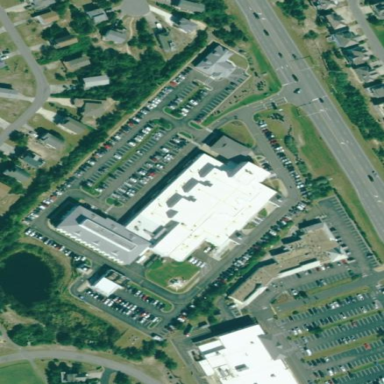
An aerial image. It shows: Hospital providing healthcare services.